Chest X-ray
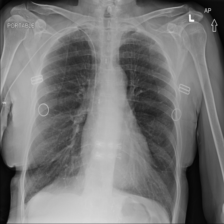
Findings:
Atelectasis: negative
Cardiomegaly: negative
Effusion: negative
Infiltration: negative
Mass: negative
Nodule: negative
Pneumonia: negative
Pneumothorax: negative
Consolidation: negative
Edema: negative
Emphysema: negative
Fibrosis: negative
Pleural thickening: negative
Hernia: negative